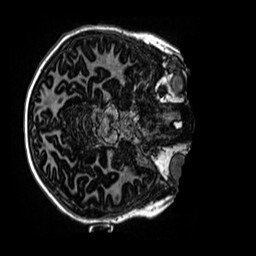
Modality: MP2RAGE
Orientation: axial
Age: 10
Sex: female
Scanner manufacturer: siemens
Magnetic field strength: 3 T
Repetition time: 4 s
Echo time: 0.00299 s